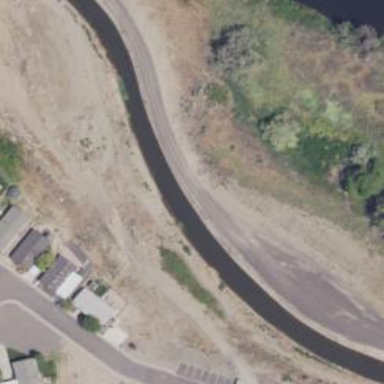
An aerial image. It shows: Canal.